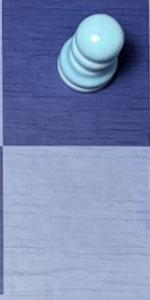
Label: Empty